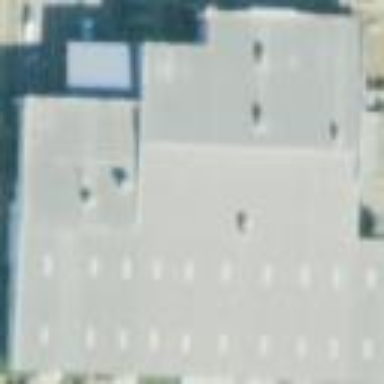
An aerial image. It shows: Retail building with car shop.